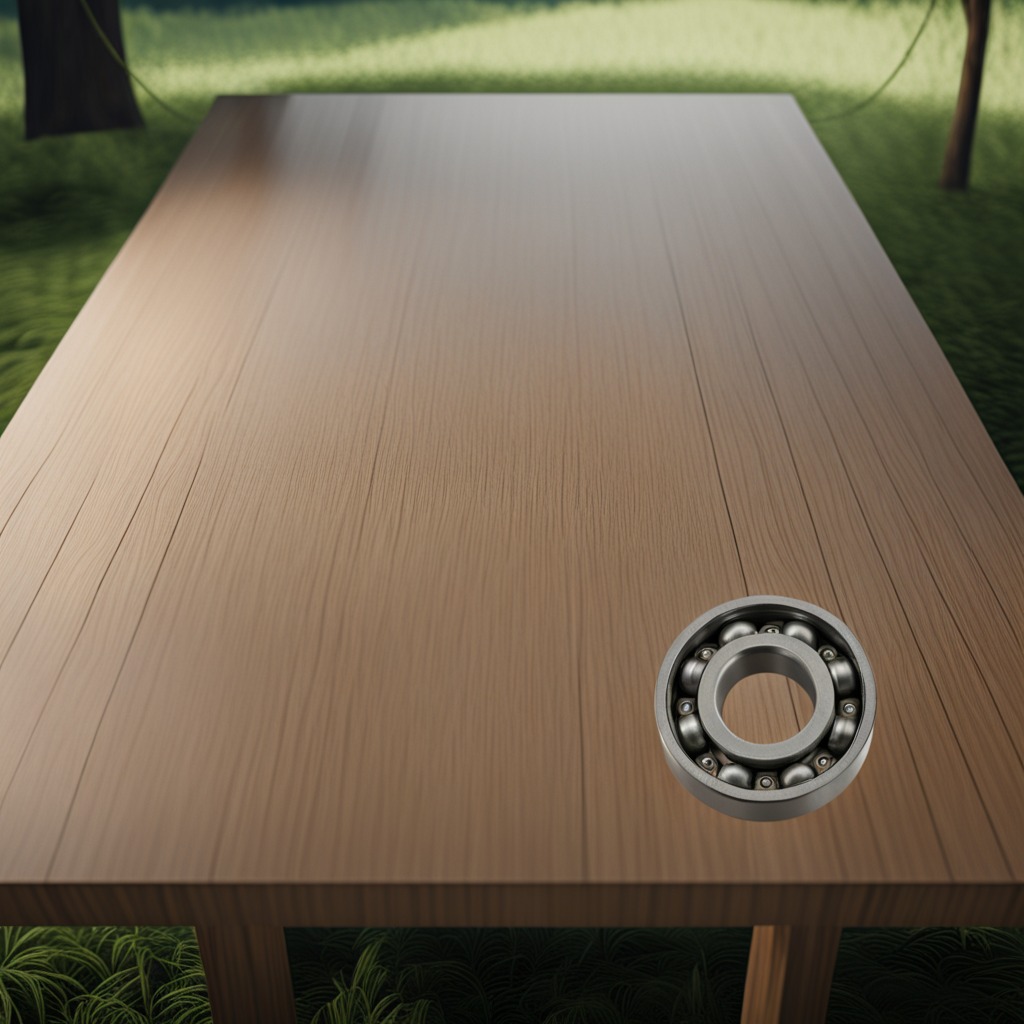
A metal ball bearing is lying on the wooden table.